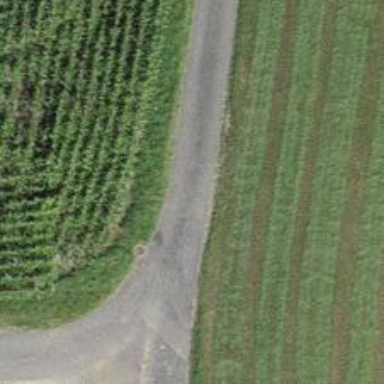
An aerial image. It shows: Residential road with asphalt surface passing through agricultural land.